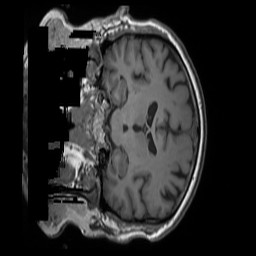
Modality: T1w
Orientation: coronal
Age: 62
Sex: male
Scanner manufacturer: siemens
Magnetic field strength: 3 T
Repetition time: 1.55 s
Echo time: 0.00234 s